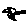
Label: bird